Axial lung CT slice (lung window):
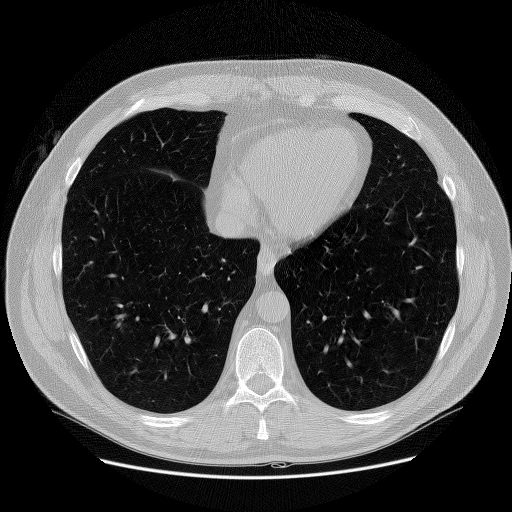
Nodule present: no